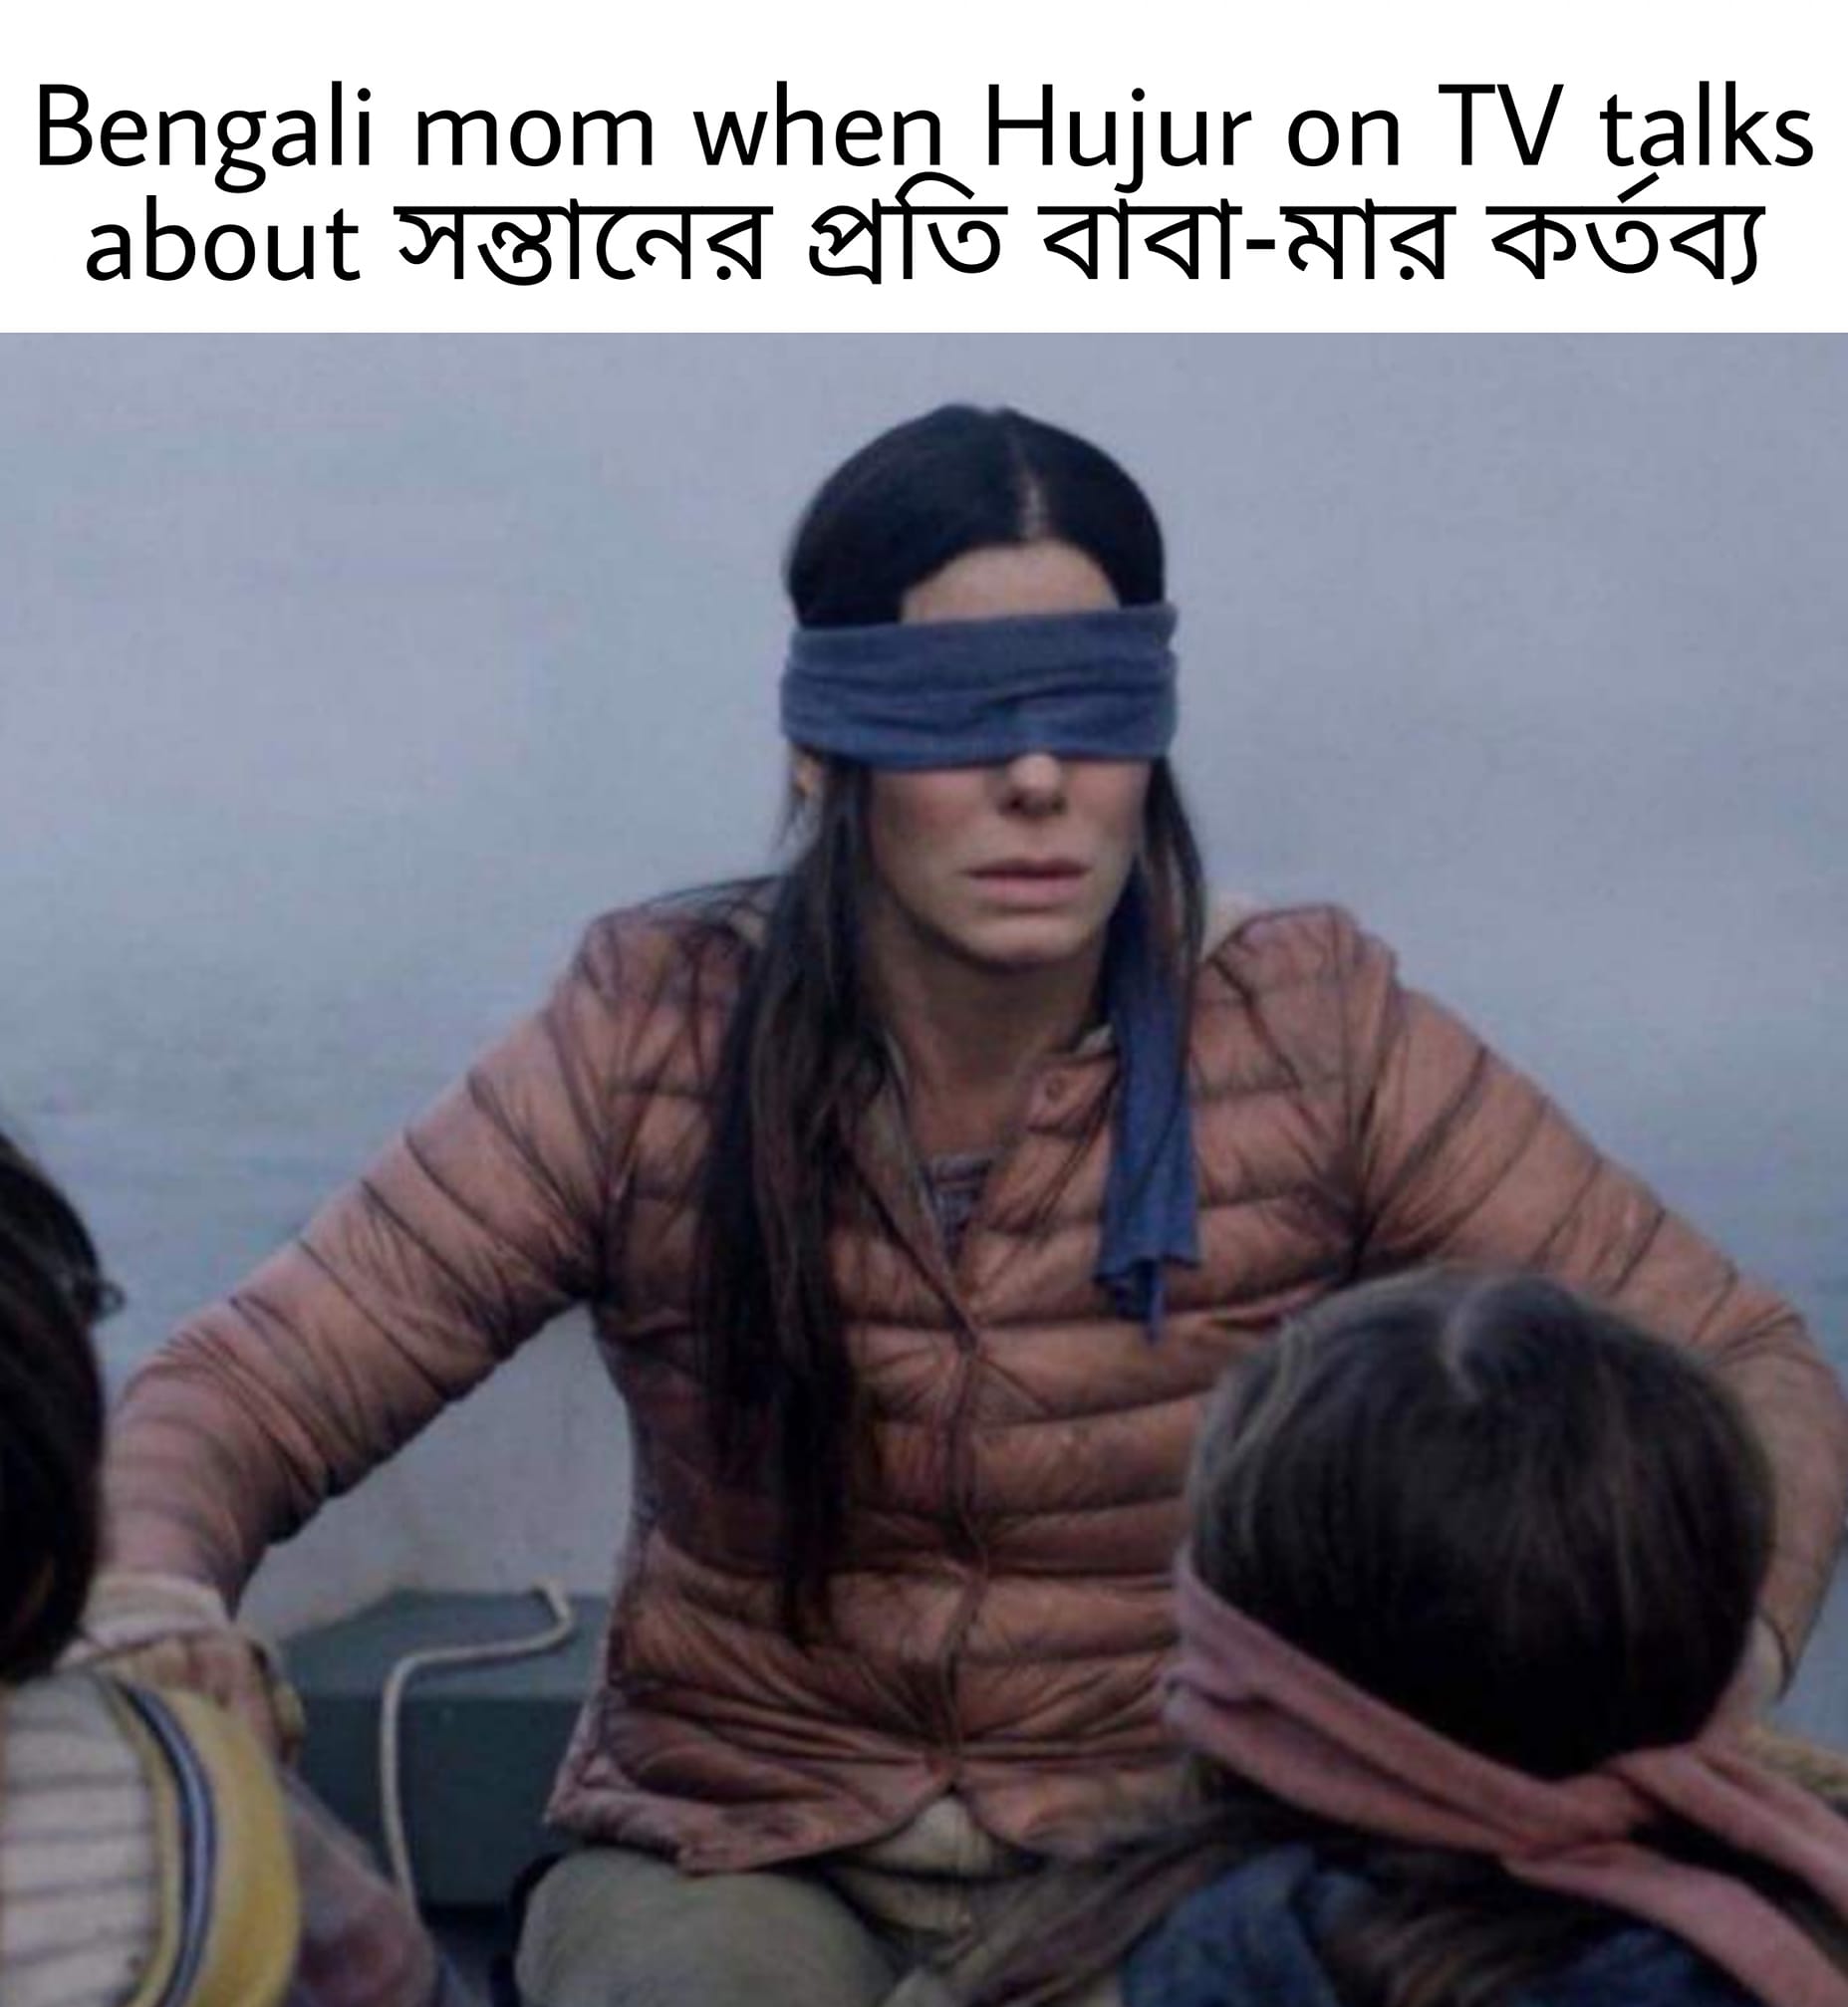
Caption: Bengali mom when Hujur on TV talks about  সন্তানের প্রতি বাবা-মার কর্তব্য
Label: non-hate